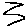
Label: zigzag